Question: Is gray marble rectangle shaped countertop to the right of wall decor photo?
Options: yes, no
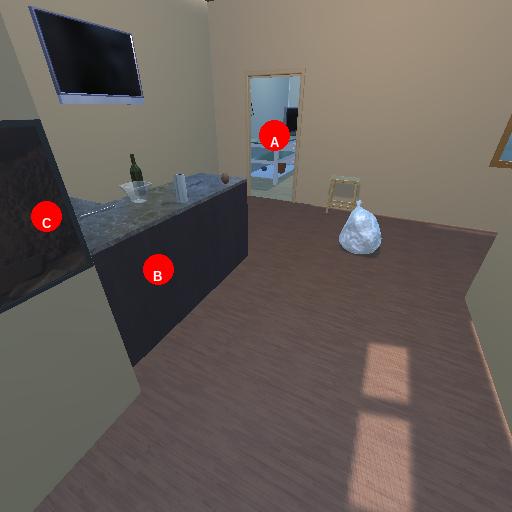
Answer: yes